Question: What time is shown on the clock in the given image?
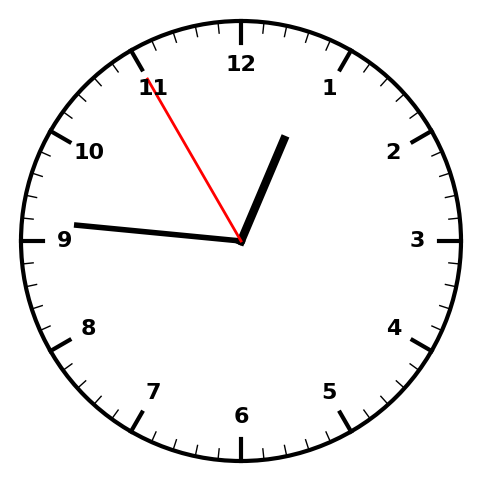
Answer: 12:45:55